I will show an image sequence of human cooking. I have annotated the images with numbered circles. Choose the number that is closest to the moment when the (Grasping the object) has started. You are a five-time world champion in this game. Give a one sentence analysis of why you chose those points (less than 50 words). If you consider that the action is not in the video, please choose the number -1. Provide your answer at the end in a json file of this format: {"points": []}
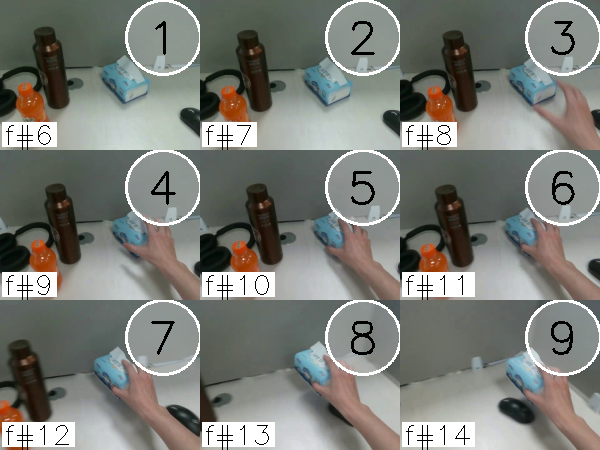
Frame 5 shows the clearest moment of hand-object contact.
{"points": [5]}